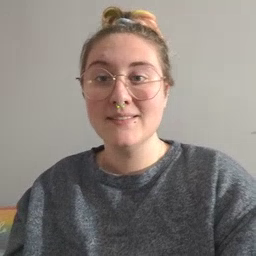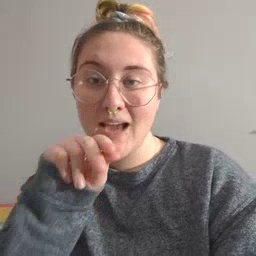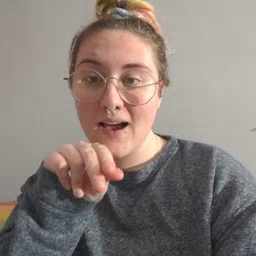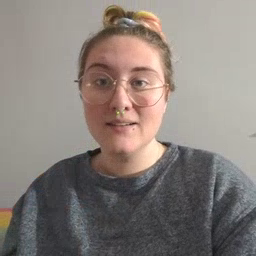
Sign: duck